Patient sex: F
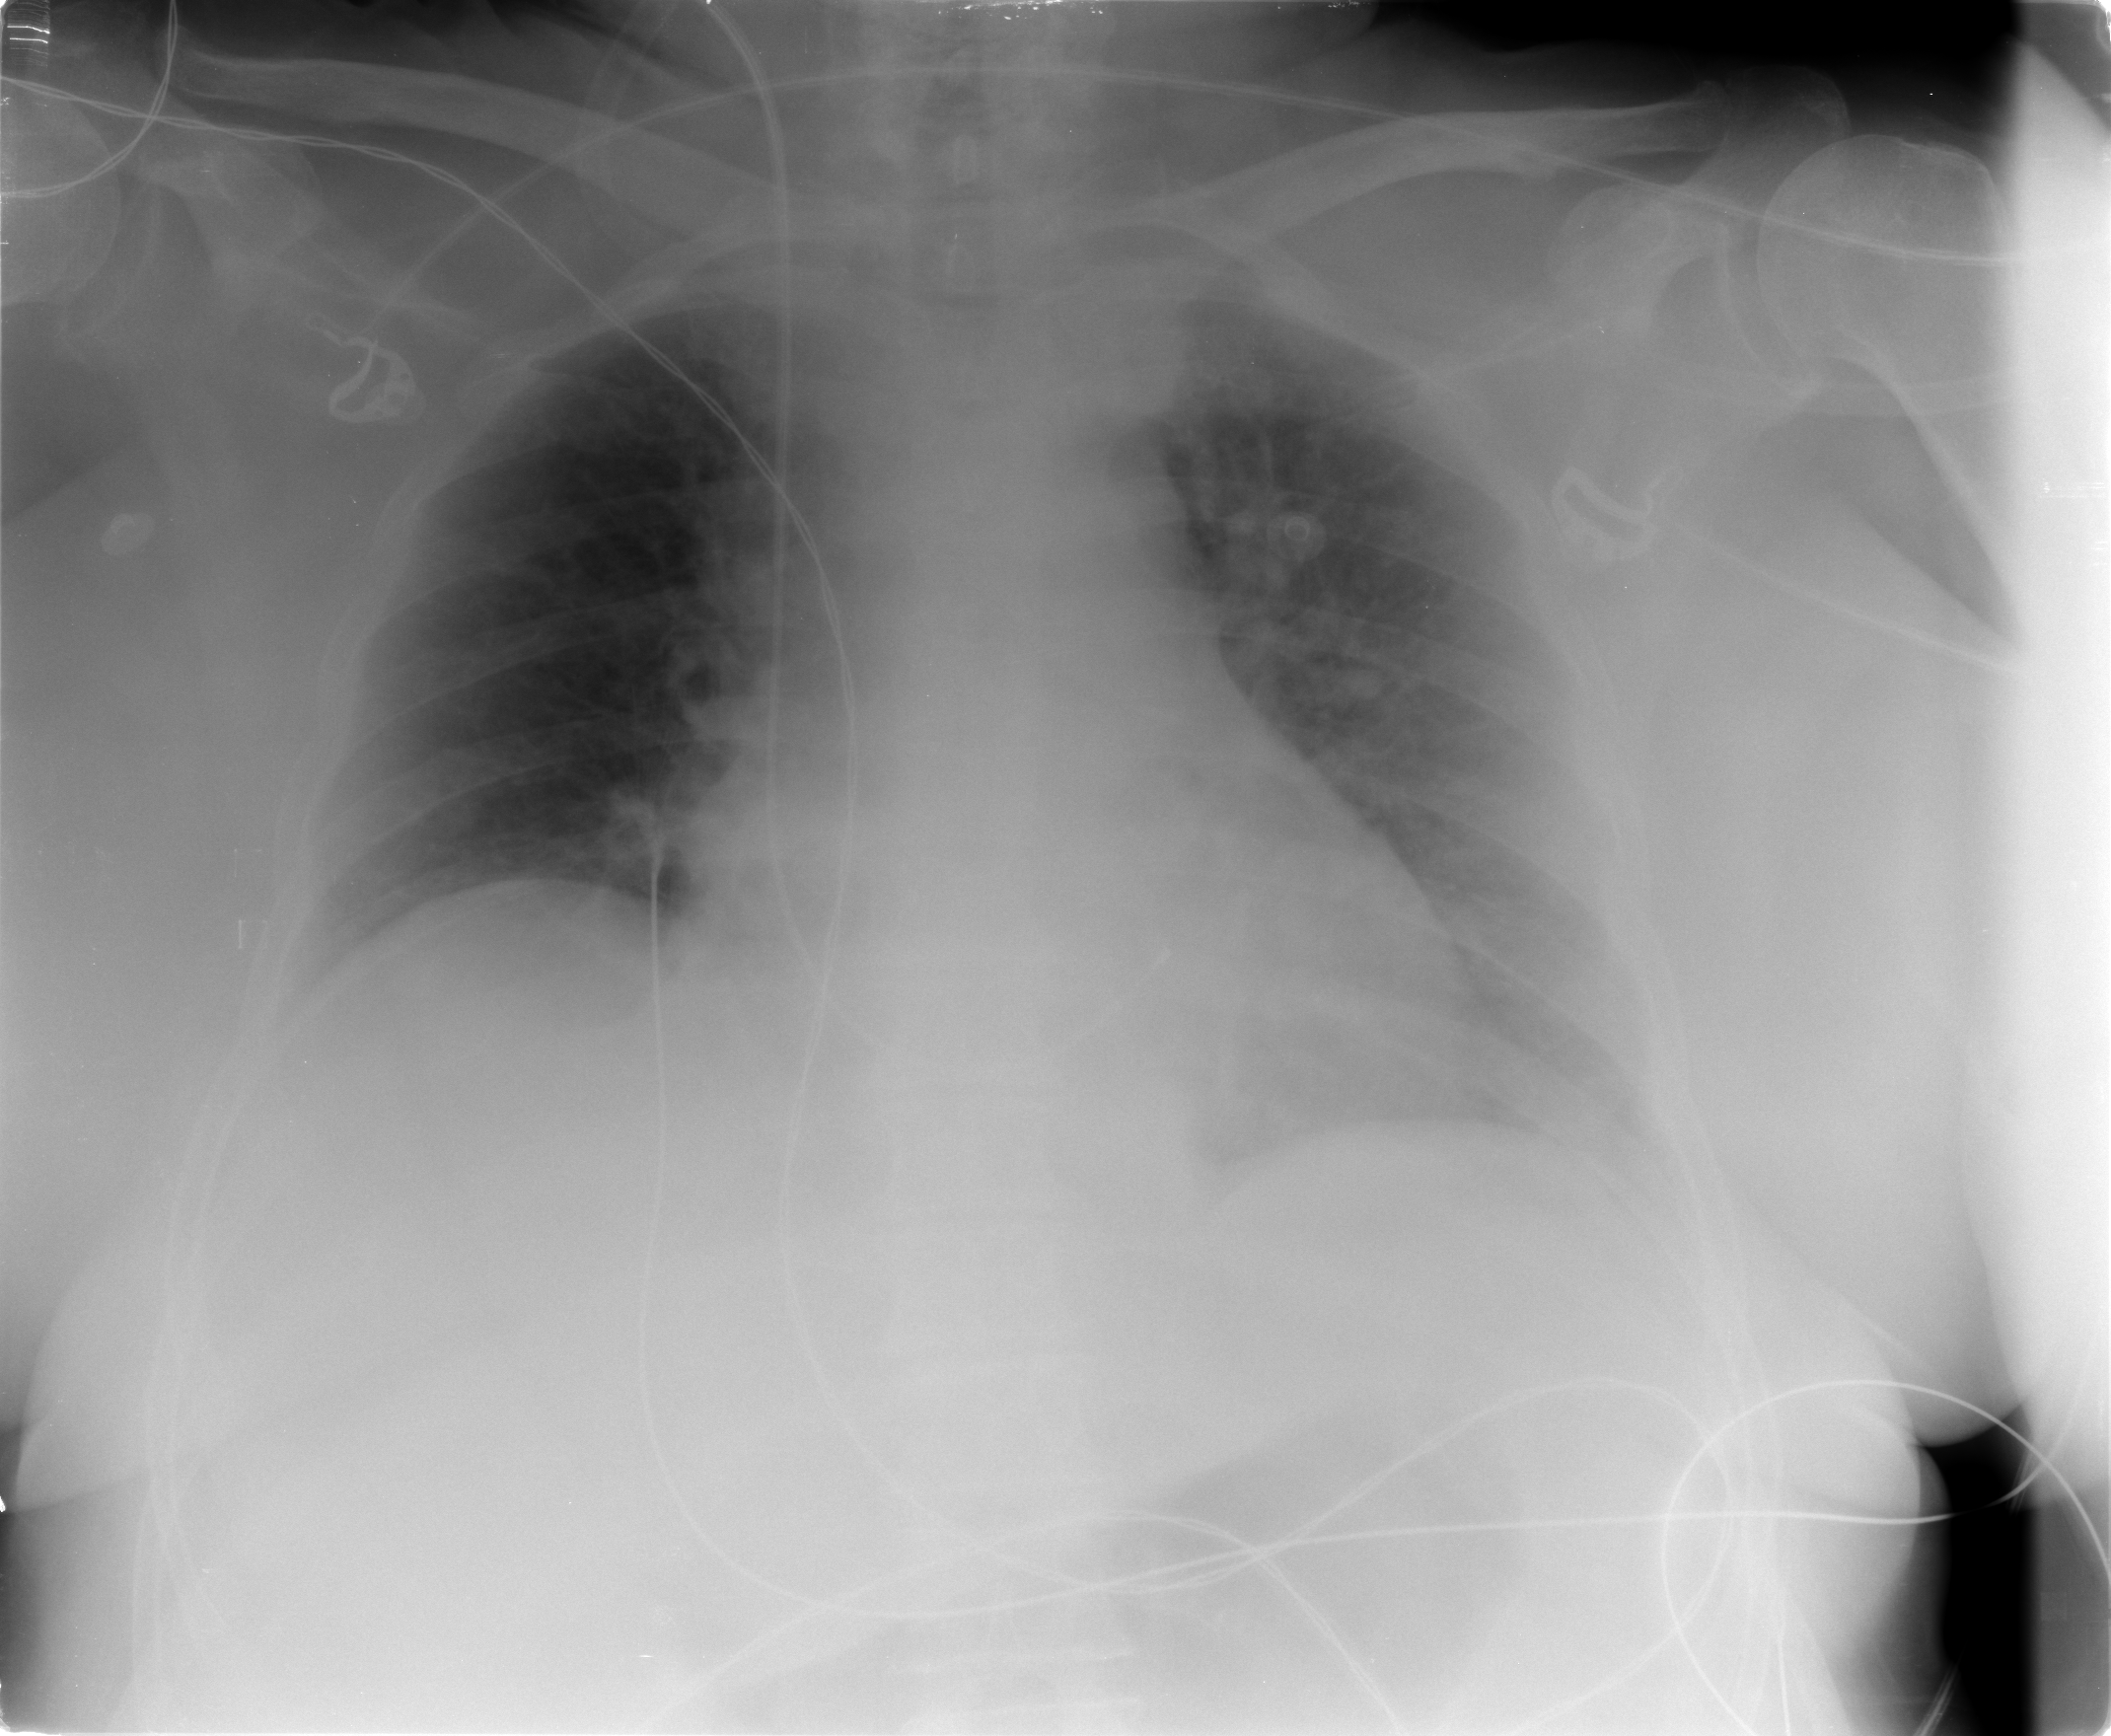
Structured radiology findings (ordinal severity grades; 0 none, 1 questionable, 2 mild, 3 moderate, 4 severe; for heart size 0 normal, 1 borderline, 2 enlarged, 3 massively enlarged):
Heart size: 1
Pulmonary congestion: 2
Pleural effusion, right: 1
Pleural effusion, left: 2
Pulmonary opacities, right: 1
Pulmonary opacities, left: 1
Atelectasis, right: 2
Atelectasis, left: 2